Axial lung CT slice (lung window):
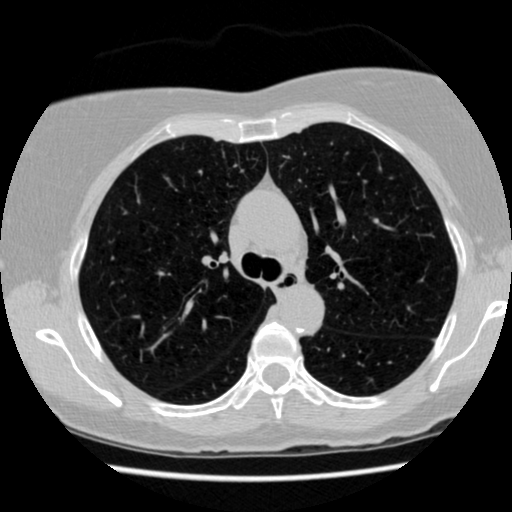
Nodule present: no